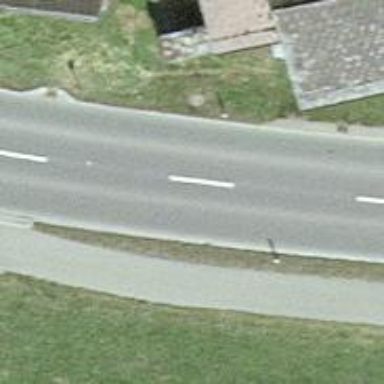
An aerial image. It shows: Secondary road with asphalt surface.